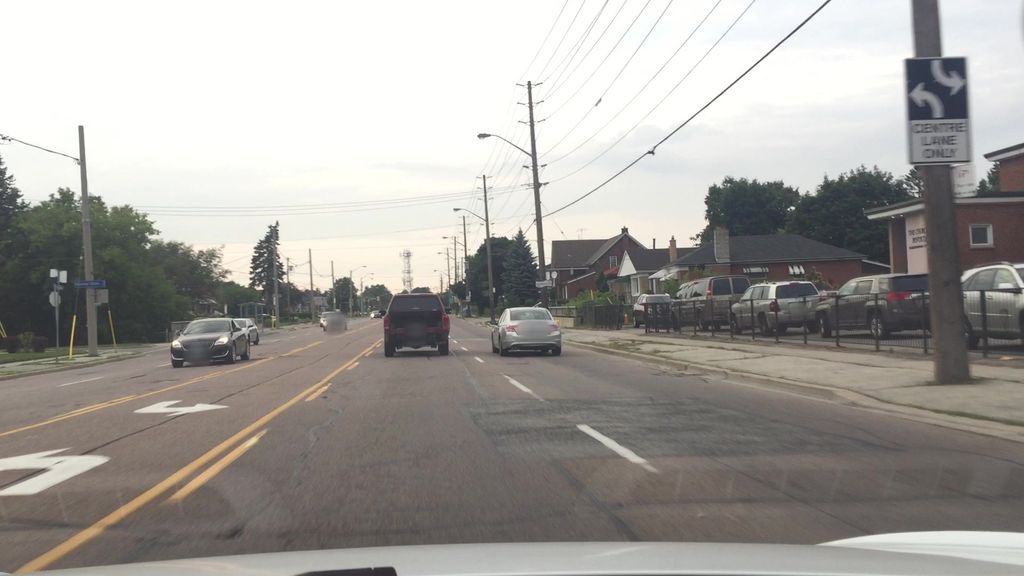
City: toronto